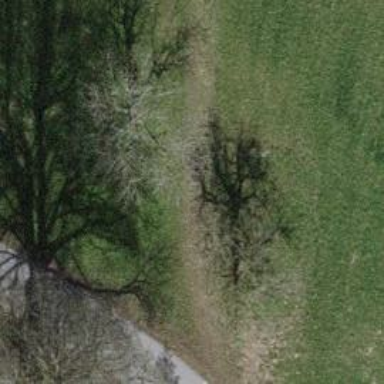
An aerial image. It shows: Grassy path.